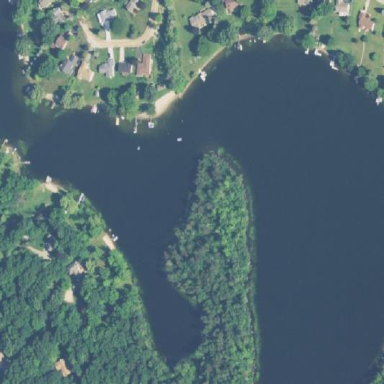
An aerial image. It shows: Serene lake.